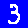
Digit: 3